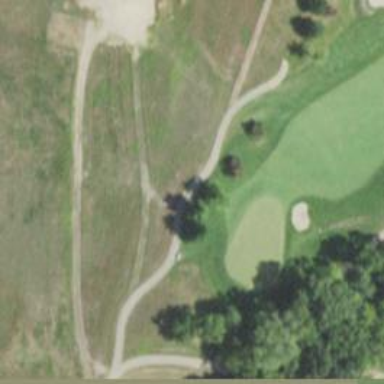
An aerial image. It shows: Well-maintained path for golf carts. The track type is grade1.